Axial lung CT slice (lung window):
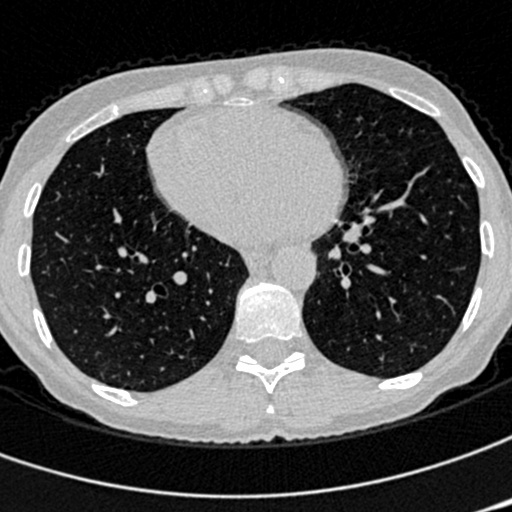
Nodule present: no